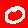
Digit: 0